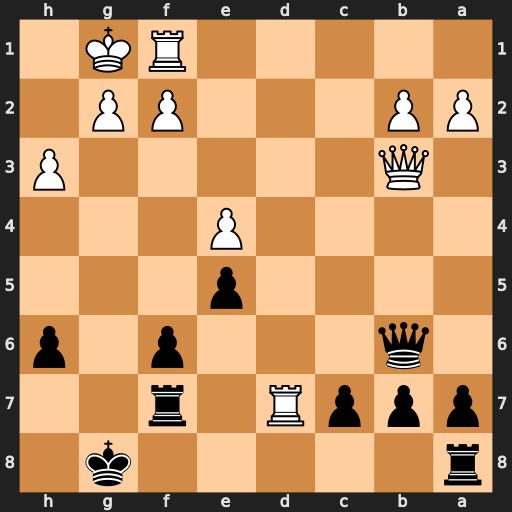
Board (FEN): r5k1/pppR1r2/1q3p1p/4p3/4P3/1Q5P/PP3PP1/5RK1
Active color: b
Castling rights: -
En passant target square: -
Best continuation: Qxb3 axb3 Rxd7